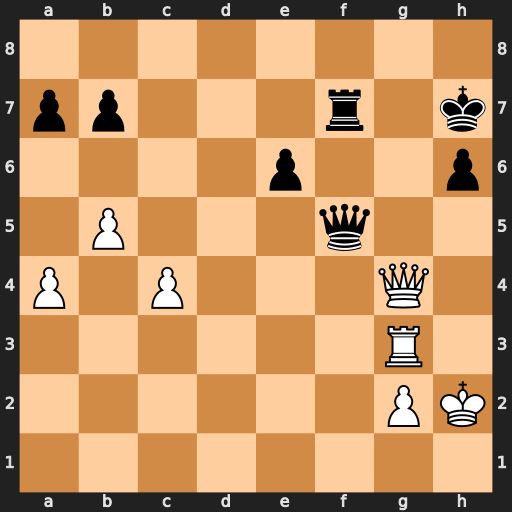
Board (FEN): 8/pp3r1k/4p2p/1P3q2/P1P3Q1/6R1/6PK/8
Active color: w
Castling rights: -
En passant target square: -
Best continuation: Qg8#